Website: apple-inc
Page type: review-order
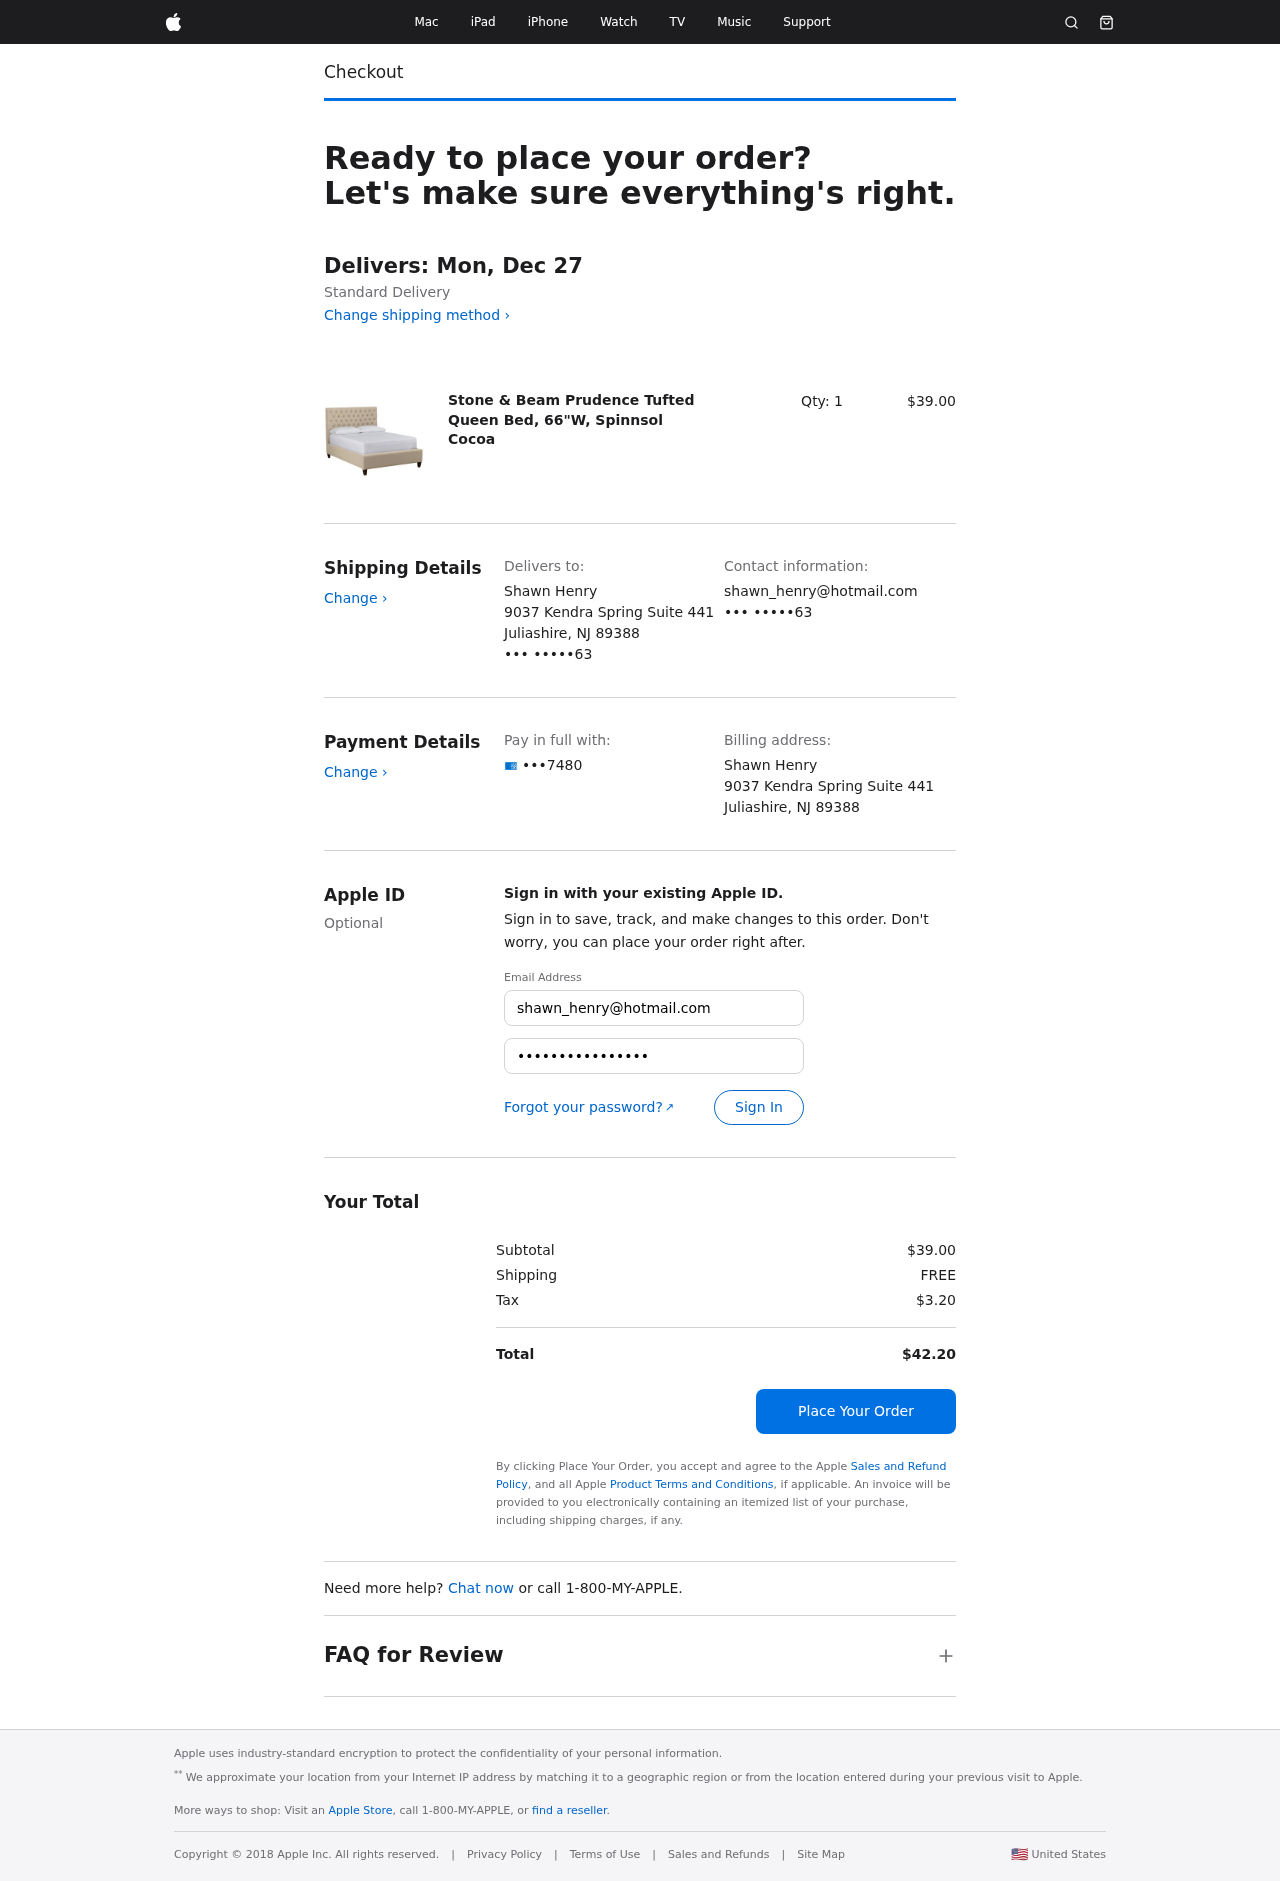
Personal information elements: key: PII_CARD_LAST4
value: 7480
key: PII_CITY_STATE_ZIP
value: Juliashire, NJ 89388
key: PII_EMAIL3
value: shawn_henry@hotmail.com
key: PII_FULLNAME
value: Shawn Henry
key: PII_PHONE_SUFFIX
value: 63
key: PII_STREET
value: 9037 Kendra Spring Suite 441
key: PII_EMAIL2
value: shawn_henry@hotmail.com
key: PII_PHONE_SUFFIX2
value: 63
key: PII_FULLNAME2
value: Shawn Henry
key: PII_STREET2
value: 9037 Kendra Spring Suite 441
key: PII_CITY_STATE_ZIP2
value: Juliashire, NJ 89388
Product elements: key: PRODUCT1_NAME
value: Stone & Beam Prudence Tufted Queen Bed, 66"W, Spinnsol Cocoa
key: PRODUCT1_PRICE
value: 39
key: PRODUCT1_QUANTITY
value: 1
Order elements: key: ORDER_DELIVERY_DATE
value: Delivers: Mon, Dec 27
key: ORDER_SUBTOTAL
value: $39.00
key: ORDER_SHIPPING_COST
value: FREE
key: ORDER_TAX
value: $3.20
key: ORDER_TOTAL
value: $42.20